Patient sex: M
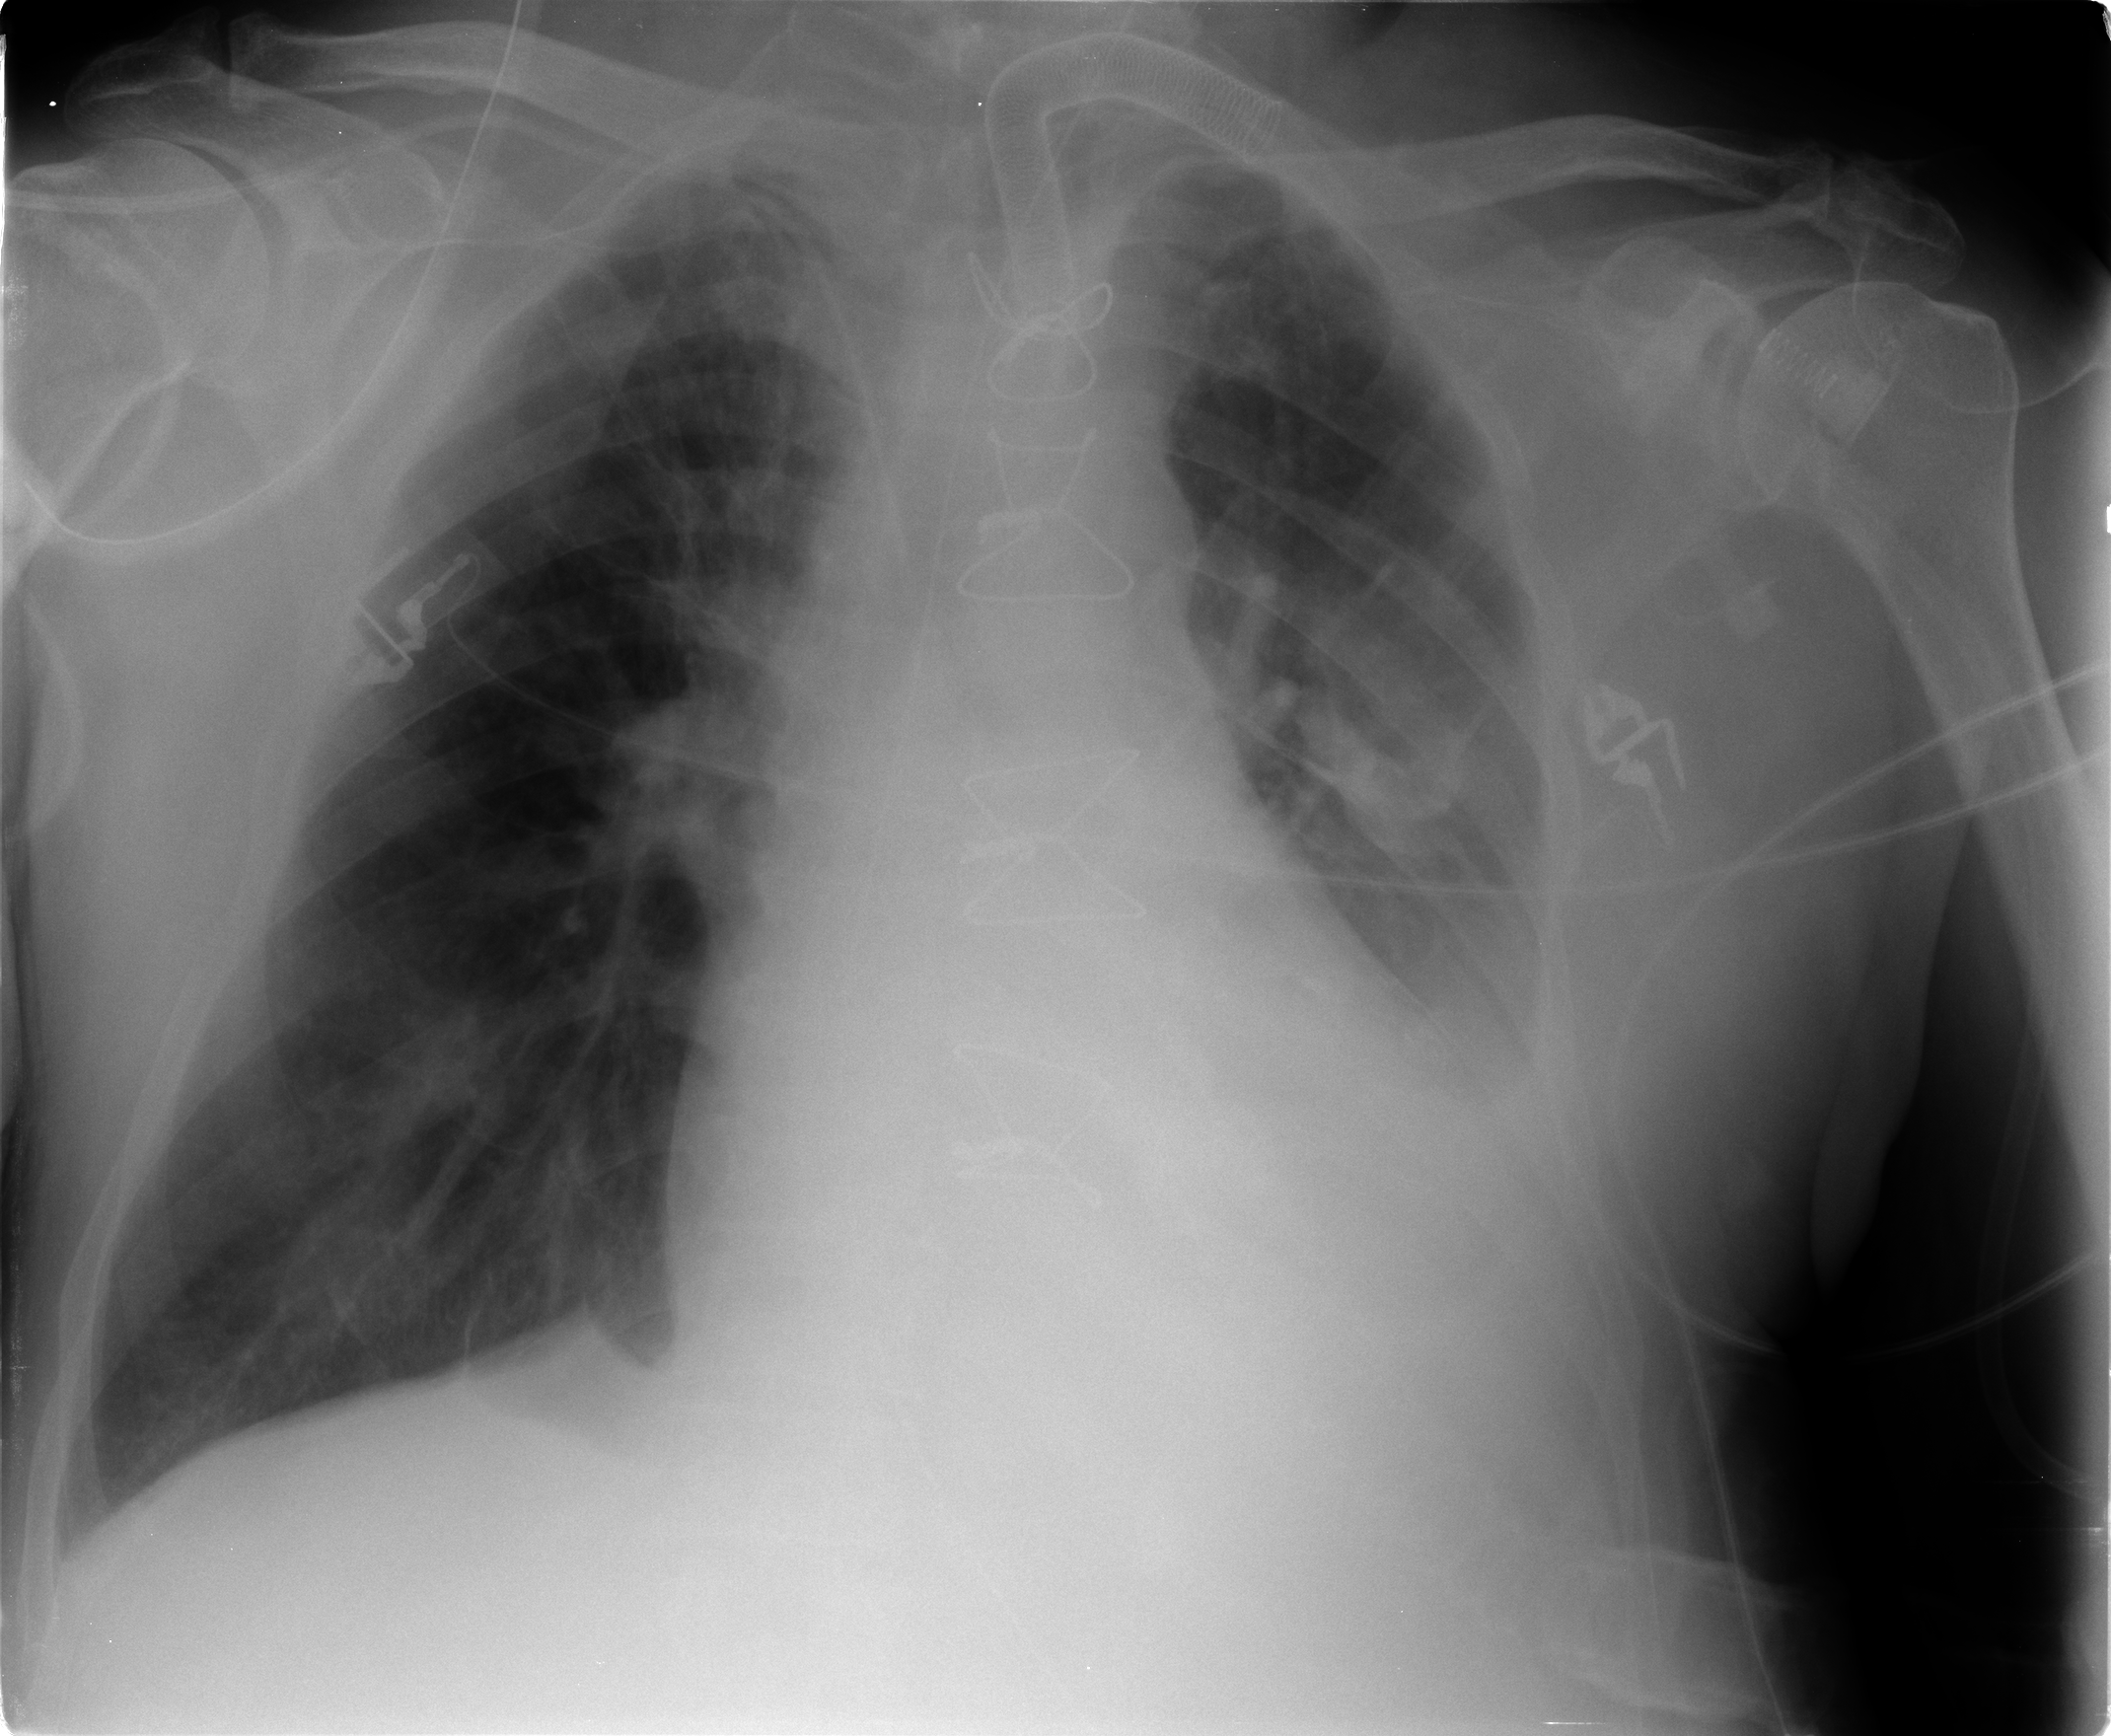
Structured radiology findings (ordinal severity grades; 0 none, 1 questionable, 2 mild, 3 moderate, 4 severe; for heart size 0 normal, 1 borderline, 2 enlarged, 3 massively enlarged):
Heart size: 3
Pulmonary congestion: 1
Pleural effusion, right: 0
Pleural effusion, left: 3
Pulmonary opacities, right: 2
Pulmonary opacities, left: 0
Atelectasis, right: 2
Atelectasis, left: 3